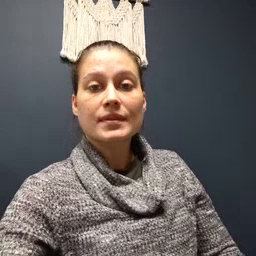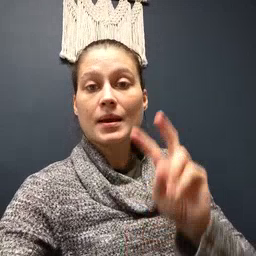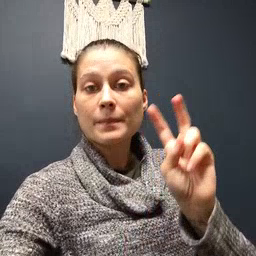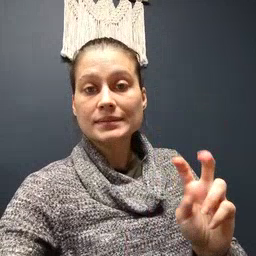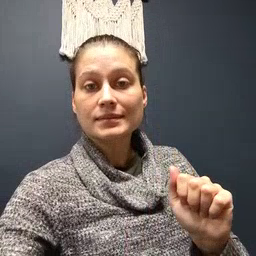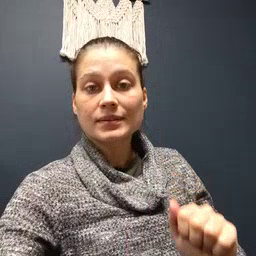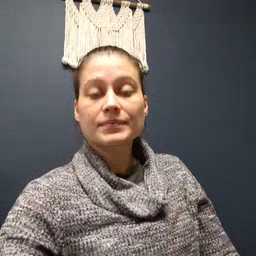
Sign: pizza